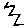
Label: zigzag